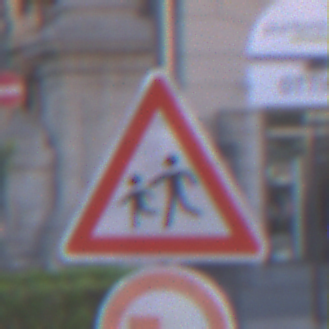
Verkehrszeichen: KinderRechts
Zusatzzeichen unten: UeberholverbotKraftfahrzeuge
Umgebung: Outdoor, Urban
Tageszeit: SunriseSunset
Wetter: PartlyCloudy
Licht: Natural
Jahreszeit: NotSpecified
Kontrast: LowContrast